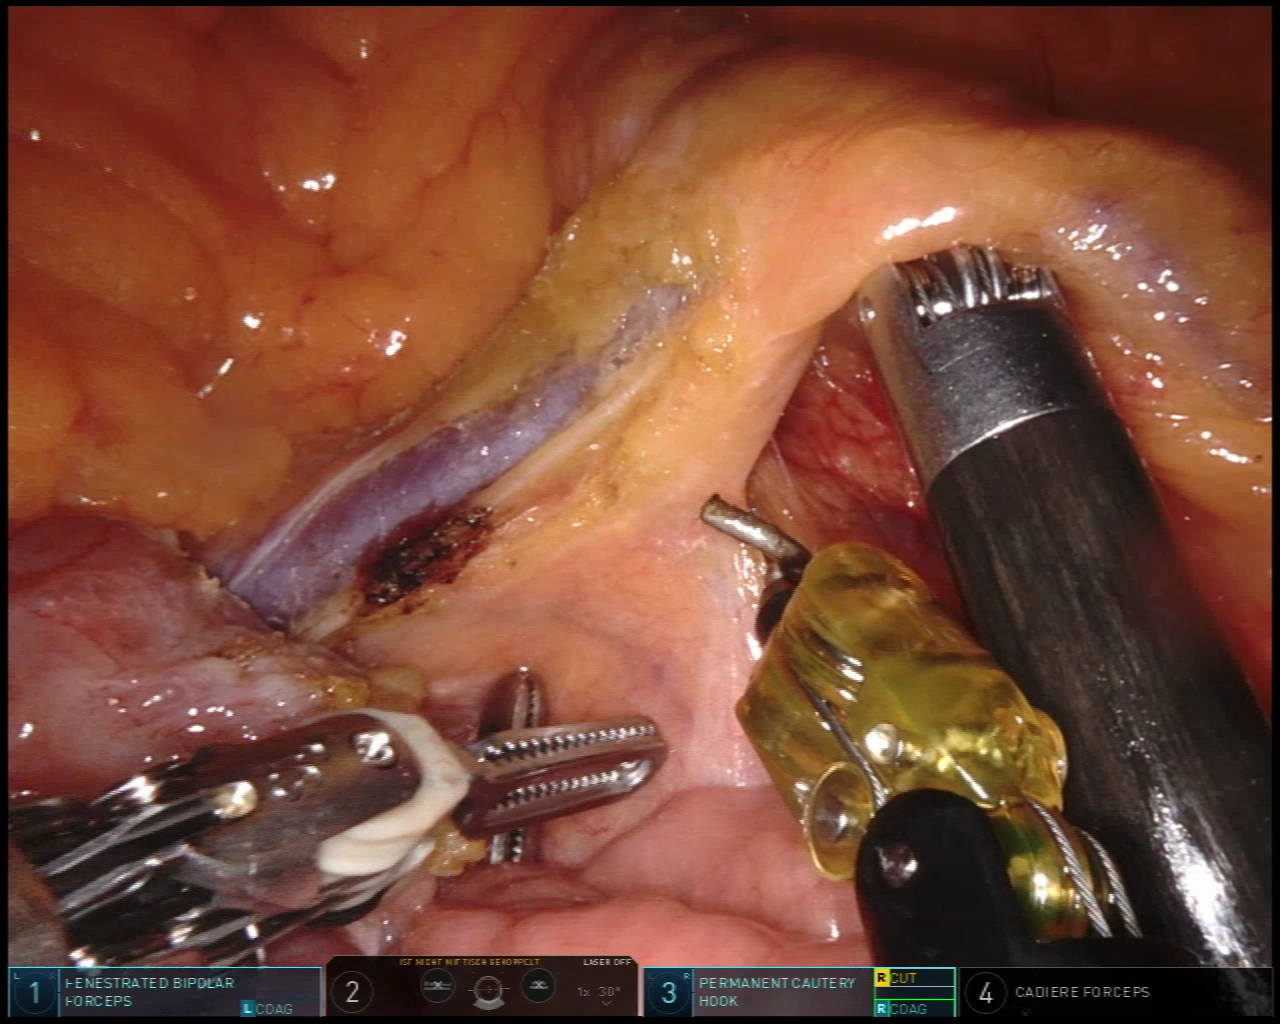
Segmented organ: intestinal_veins
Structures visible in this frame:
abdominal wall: no
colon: no
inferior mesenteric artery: no
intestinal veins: yes
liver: no
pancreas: no
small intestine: yes
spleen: no
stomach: no
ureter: no
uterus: no
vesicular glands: no